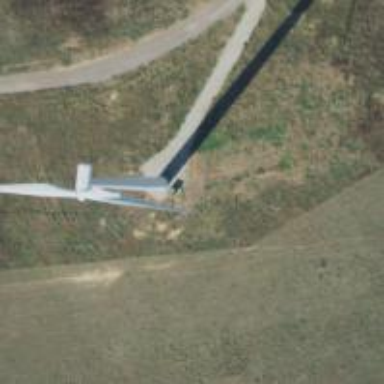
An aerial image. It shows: Wind generator using horizontal axis wind turbines.